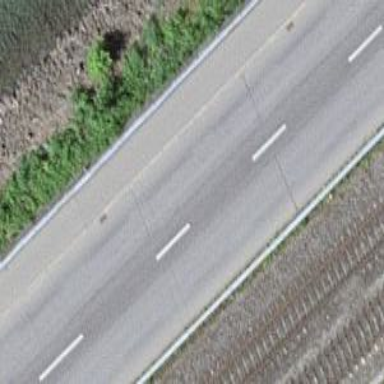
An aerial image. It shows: Primary highway with asphalt surface. There is lane designated for cycling on the left side.